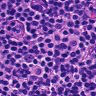
Metastatic tissue present: no